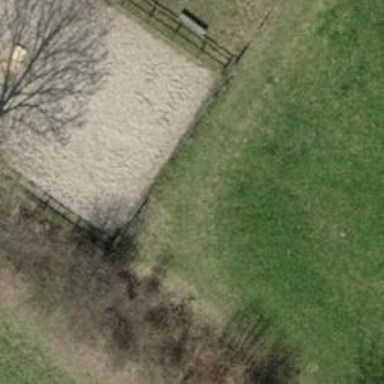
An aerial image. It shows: Path.